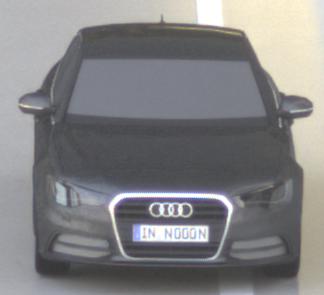
Make: Audi
Model: A6 2.0 TFSI
Detailed model: A6 (C7) Limousine
Model produced from: 2011/10
Model produced until: 2014/09
Doors: 4
Color: gray
Road condition: wet road
Daytime: sunrise or sunset
Contrast: medium contrast